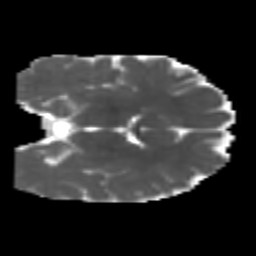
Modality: MD
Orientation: coronal
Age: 6
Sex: male
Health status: healthy